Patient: sex M, age 71
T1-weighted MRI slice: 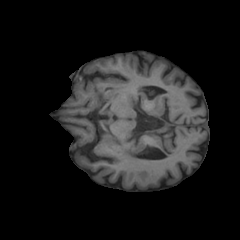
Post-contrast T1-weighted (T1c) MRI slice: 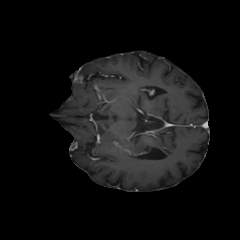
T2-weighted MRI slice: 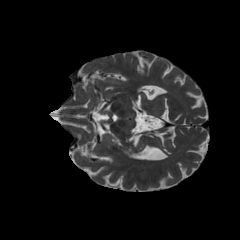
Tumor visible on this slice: no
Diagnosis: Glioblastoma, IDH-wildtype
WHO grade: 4